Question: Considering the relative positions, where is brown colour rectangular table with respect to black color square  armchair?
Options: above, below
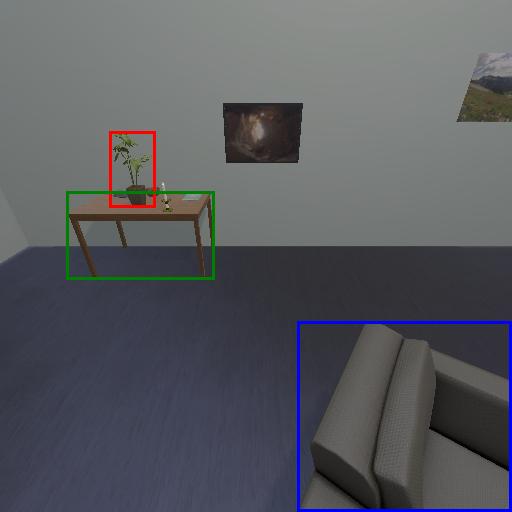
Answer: above